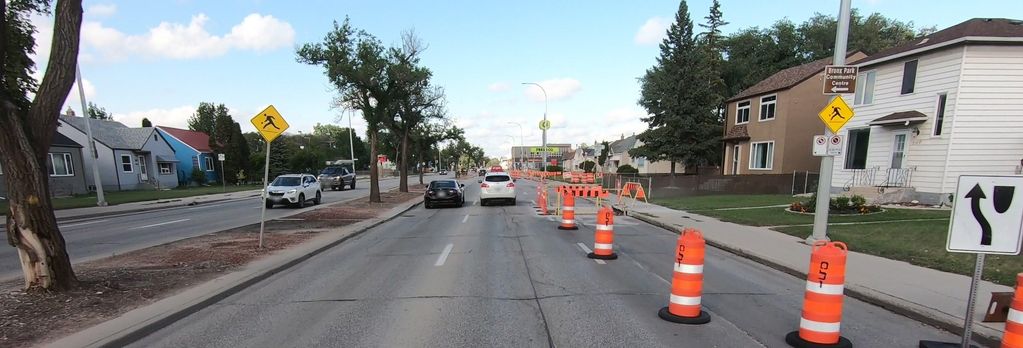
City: winnipeg